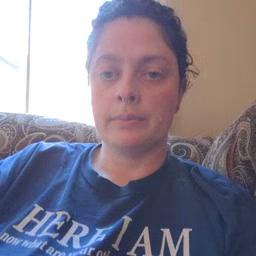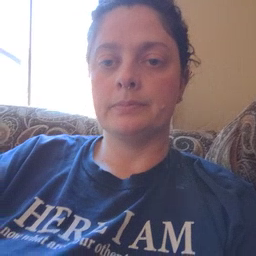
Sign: why